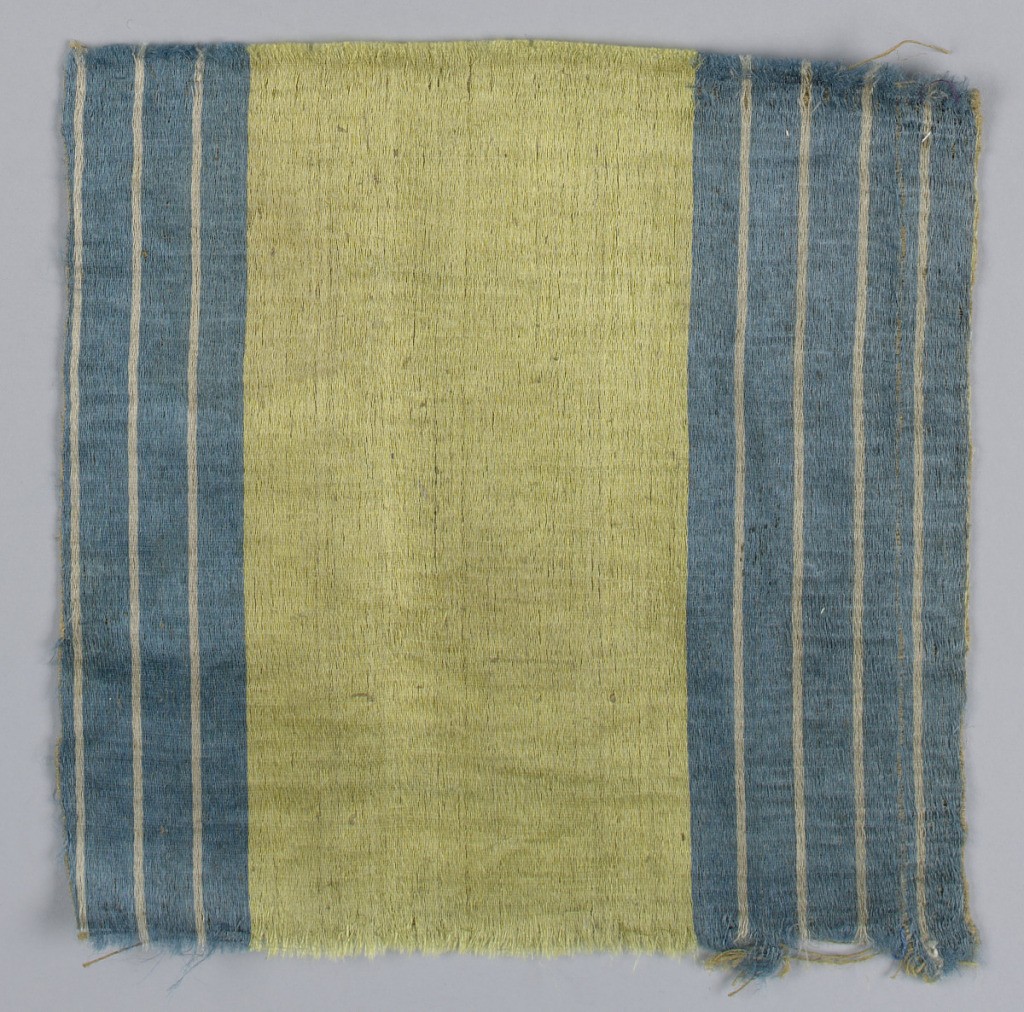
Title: Fragment
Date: early 18th century
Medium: silk Technique: satin weave
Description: Fragment with vertical stripes of yellow and blue.